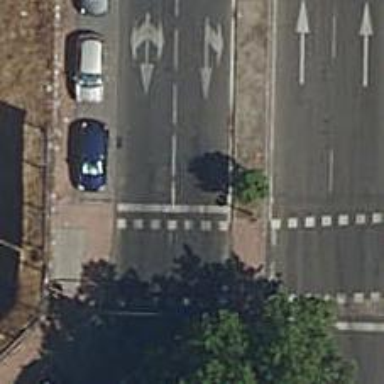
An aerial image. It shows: Road with traffic signals.